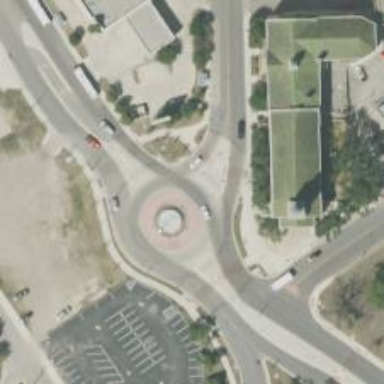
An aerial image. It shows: Secondary road around roundabout.